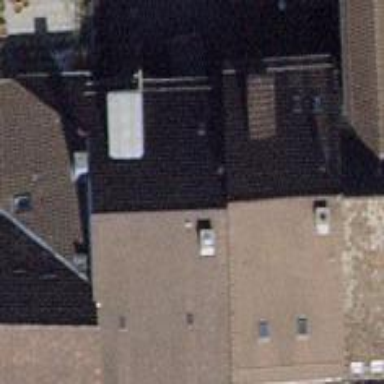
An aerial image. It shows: Building with tiled roof.